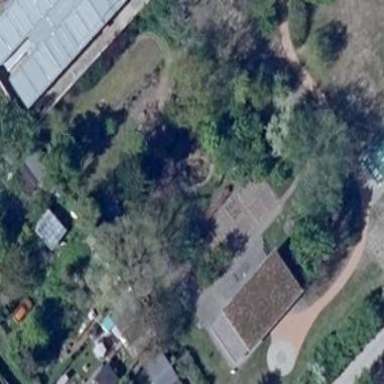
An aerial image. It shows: Garden that is leisure land.